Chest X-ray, AP view. Patient: 77 years old, sex M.
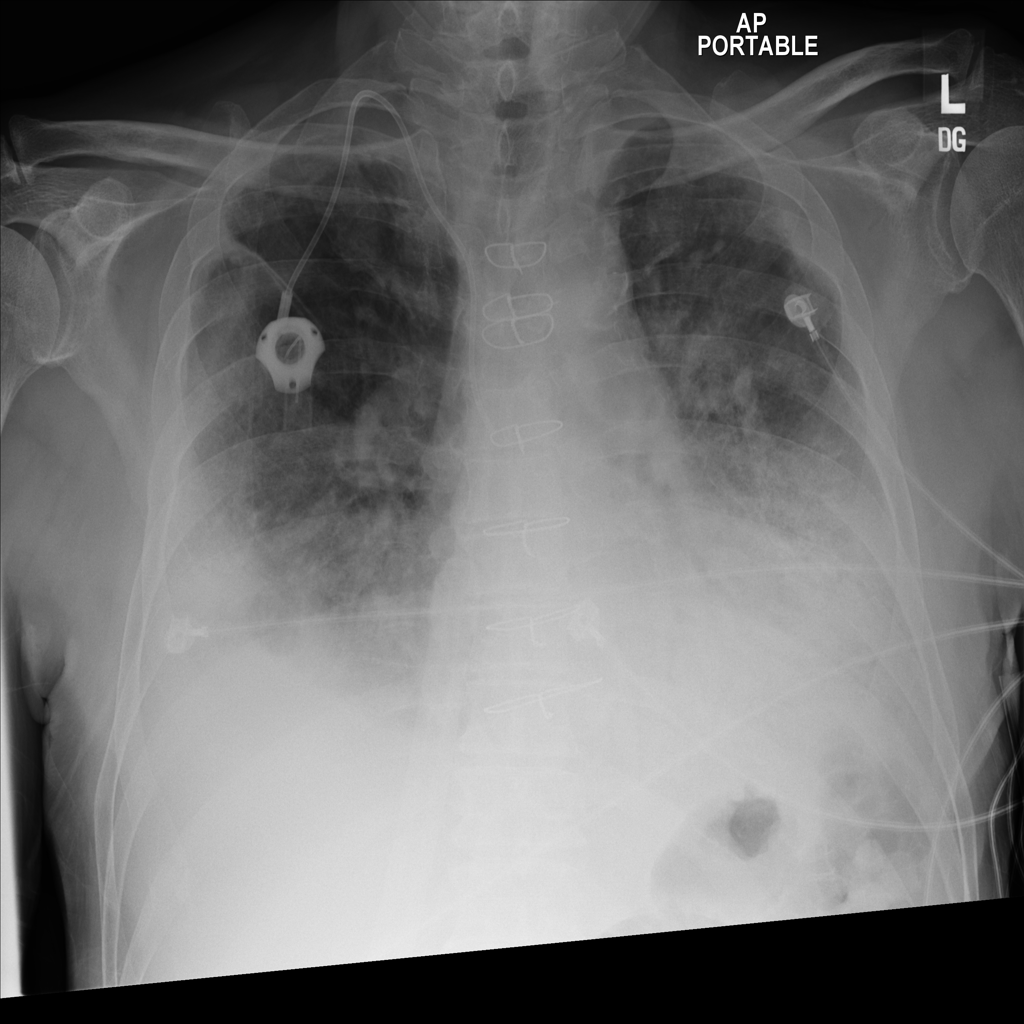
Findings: Effusion